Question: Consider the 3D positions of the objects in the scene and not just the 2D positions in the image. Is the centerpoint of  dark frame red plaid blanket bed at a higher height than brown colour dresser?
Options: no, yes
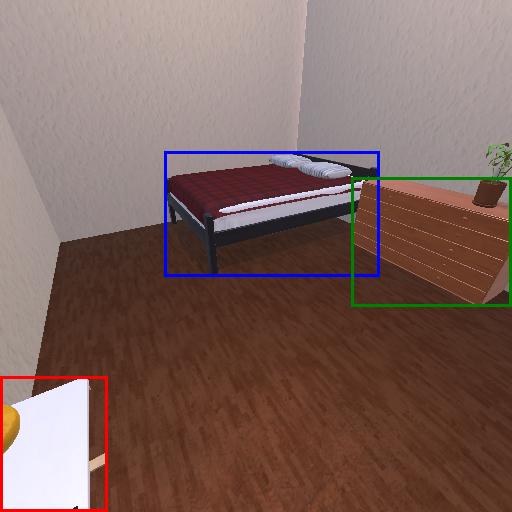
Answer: no